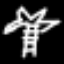
Label: palm tree